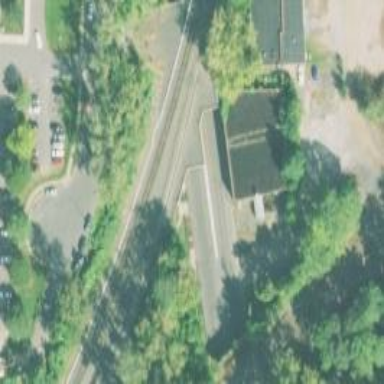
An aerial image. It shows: Railway bridge.